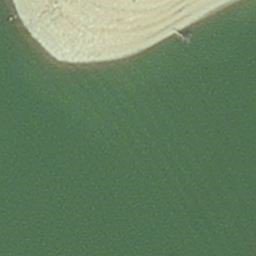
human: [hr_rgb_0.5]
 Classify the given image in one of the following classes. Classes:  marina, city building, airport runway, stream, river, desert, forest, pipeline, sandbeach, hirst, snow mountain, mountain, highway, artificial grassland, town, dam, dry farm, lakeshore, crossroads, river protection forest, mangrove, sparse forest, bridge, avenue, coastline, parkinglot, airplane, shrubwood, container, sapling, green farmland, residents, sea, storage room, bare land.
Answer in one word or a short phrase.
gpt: hirst